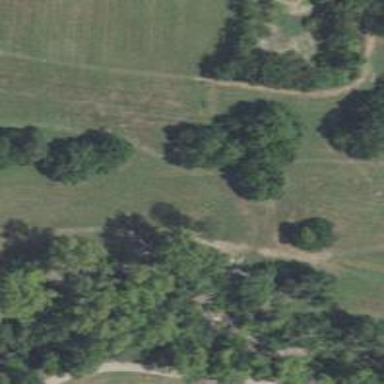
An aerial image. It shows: Disc golf basket.